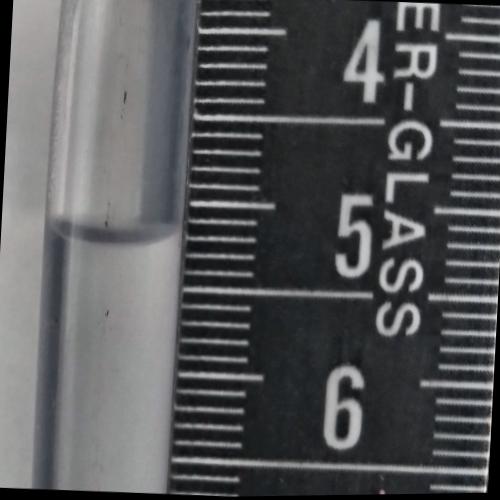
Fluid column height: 5.2 cm